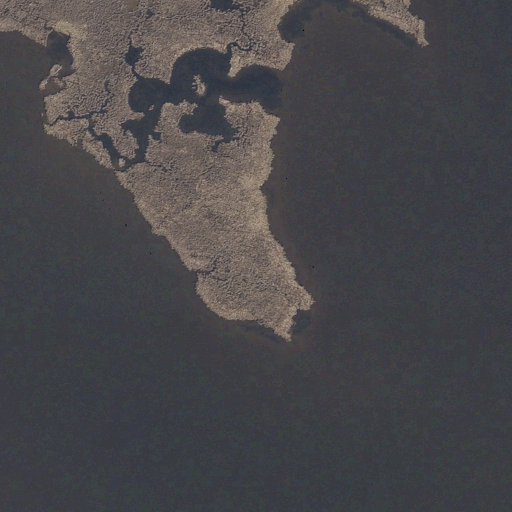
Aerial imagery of cape in Mississippi named Long Point containing open water and herbaceous wetlands